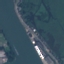
Label: River